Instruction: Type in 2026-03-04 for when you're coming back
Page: home
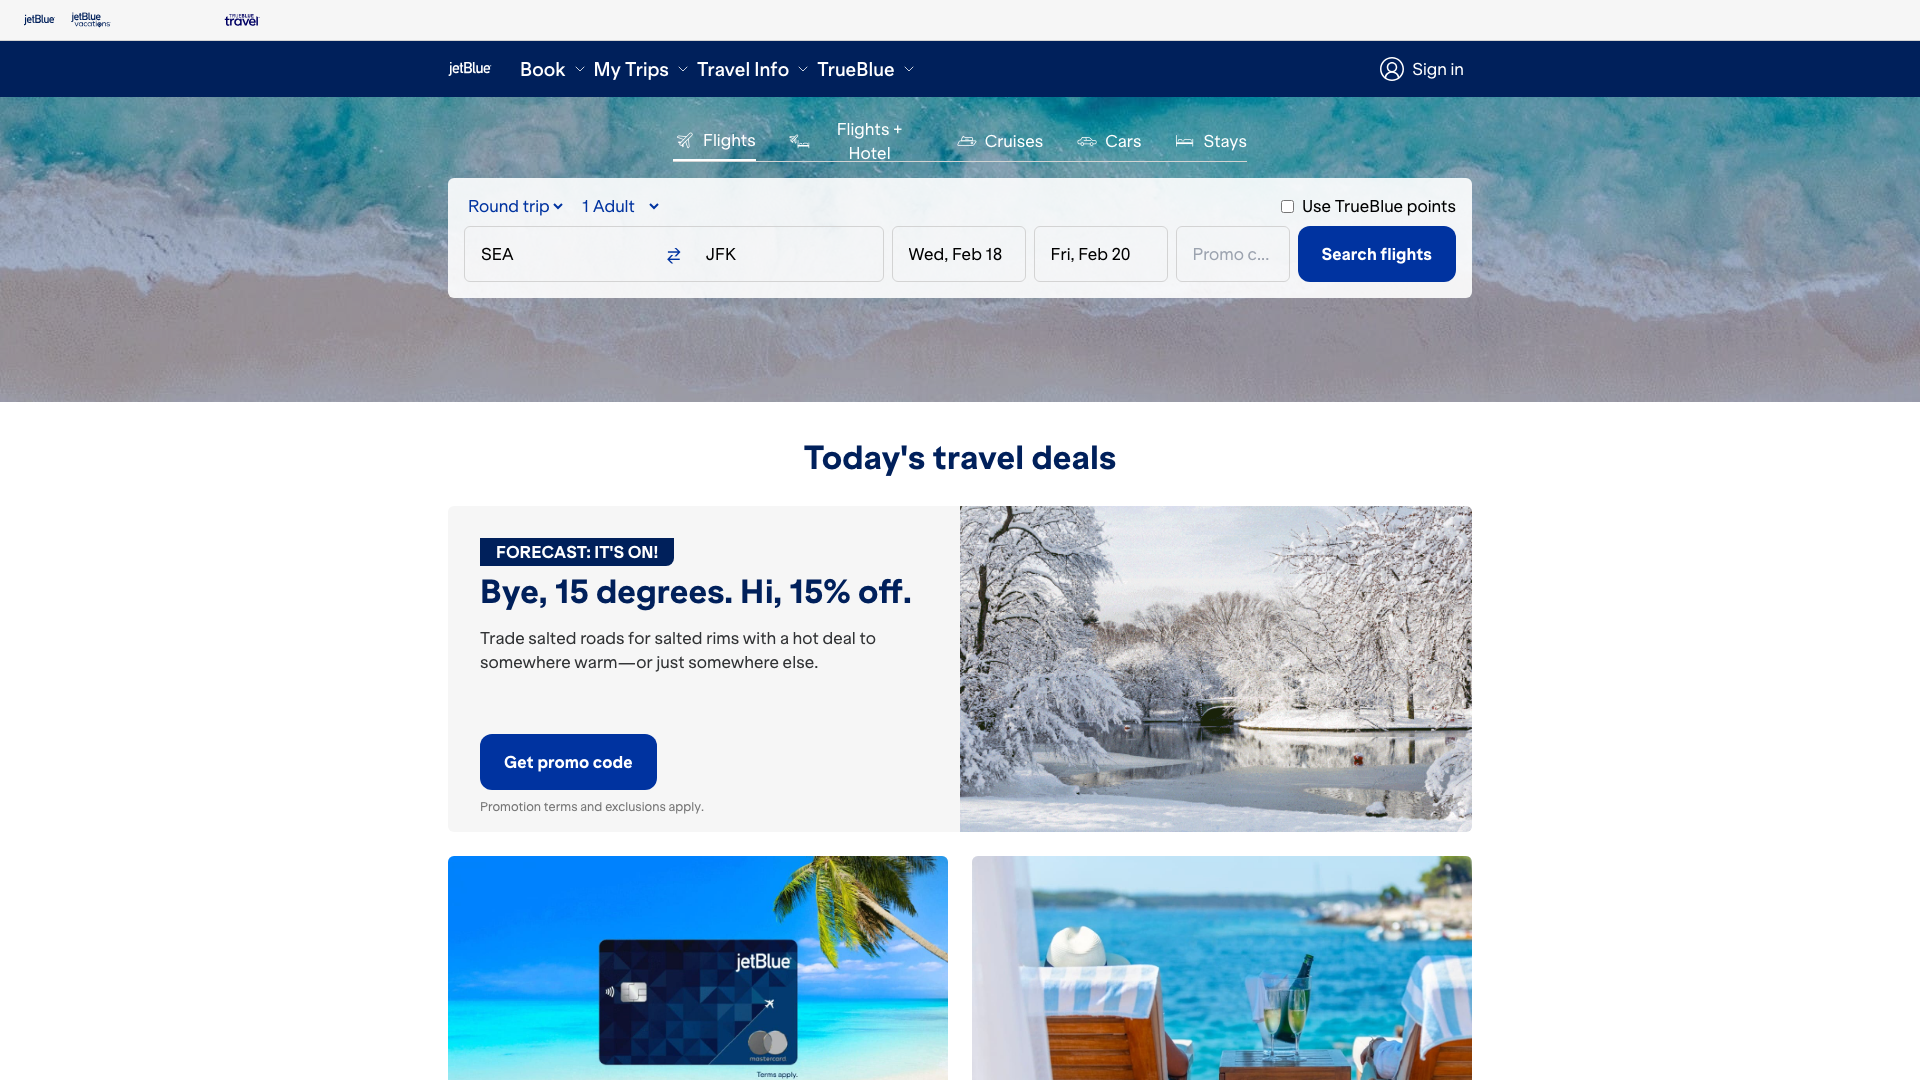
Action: type